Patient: sex F, age 43
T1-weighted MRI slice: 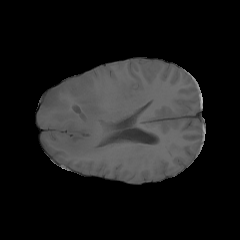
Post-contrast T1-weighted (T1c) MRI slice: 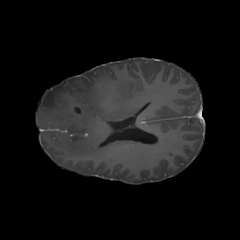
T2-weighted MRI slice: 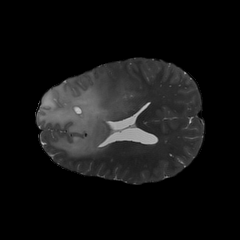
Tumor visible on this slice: yes
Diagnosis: Astrocytoma, IDH-mutant
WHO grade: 3